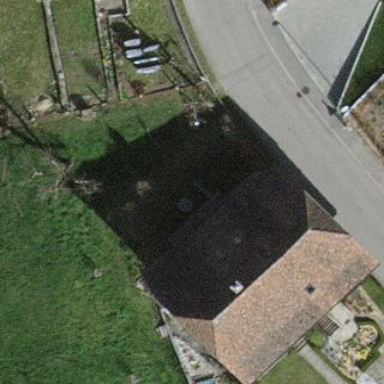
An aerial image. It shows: Building with half-hipped roof.